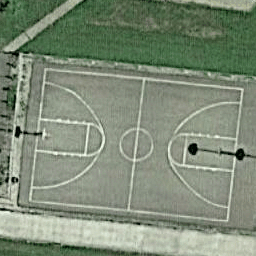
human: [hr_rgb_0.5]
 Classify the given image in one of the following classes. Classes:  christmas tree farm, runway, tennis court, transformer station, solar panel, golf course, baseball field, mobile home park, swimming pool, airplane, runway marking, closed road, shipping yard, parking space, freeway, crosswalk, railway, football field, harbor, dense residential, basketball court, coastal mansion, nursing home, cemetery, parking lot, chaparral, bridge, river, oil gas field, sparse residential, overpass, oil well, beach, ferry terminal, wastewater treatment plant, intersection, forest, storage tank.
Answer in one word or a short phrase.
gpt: basketball court